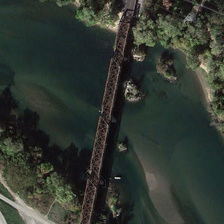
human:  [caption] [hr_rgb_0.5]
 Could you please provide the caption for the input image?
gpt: a bridge is over a river with many green plants in two sides of it .

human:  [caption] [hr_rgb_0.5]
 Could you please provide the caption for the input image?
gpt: a bridge is over a river with many green plants in two sides of it .

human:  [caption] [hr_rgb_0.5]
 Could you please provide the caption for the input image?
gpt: a bridge is over a river with many green plants in two sides of it .

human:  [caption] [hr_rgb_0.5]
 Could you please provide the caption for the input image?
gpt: a bridge is over a river with many green plants in two sides of it .

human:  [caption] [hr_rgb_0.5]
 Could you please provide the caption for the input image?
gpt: a bridge is over a river with many green plants in two sides of it .